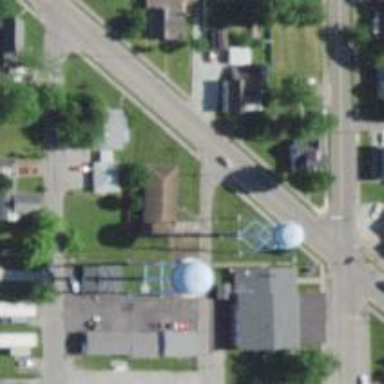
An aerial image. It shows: Water tower that is man-made.